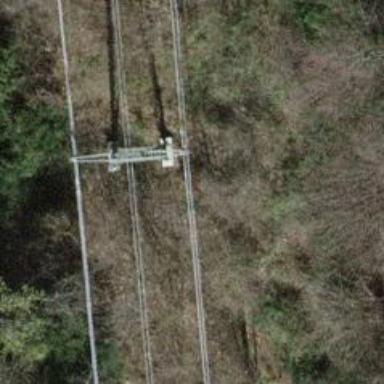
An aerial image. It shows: Lattice structure tower used for power transmission.